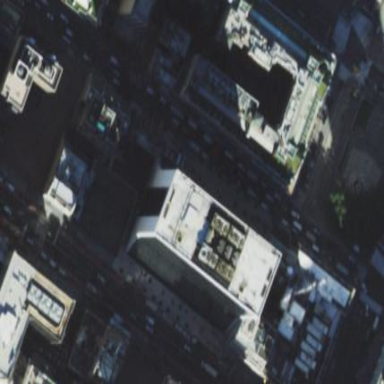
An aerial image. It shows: White building with skillion roof made of black glass.